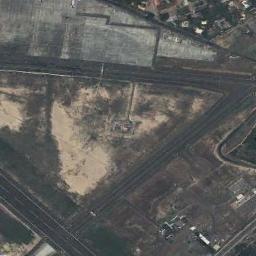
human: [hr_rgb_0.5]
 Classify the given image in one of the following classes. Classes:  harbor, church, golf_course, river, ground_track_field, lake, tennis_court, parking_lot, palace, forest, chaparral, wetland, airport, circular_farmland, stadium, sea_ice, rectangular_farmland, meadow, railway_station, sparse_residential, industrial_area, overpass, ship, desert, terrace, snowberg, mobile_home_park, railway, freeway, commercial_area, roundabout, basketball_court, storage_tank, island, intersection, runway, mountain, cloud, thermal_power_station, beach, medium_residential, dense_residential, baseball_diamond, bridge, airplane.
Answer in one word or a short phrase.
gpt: runway